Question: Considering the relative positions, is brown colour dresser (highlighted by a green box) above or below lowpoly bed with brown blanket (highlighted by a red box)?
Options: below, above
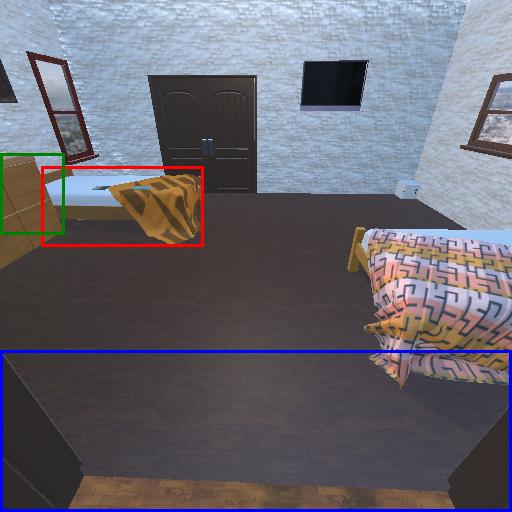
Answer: below